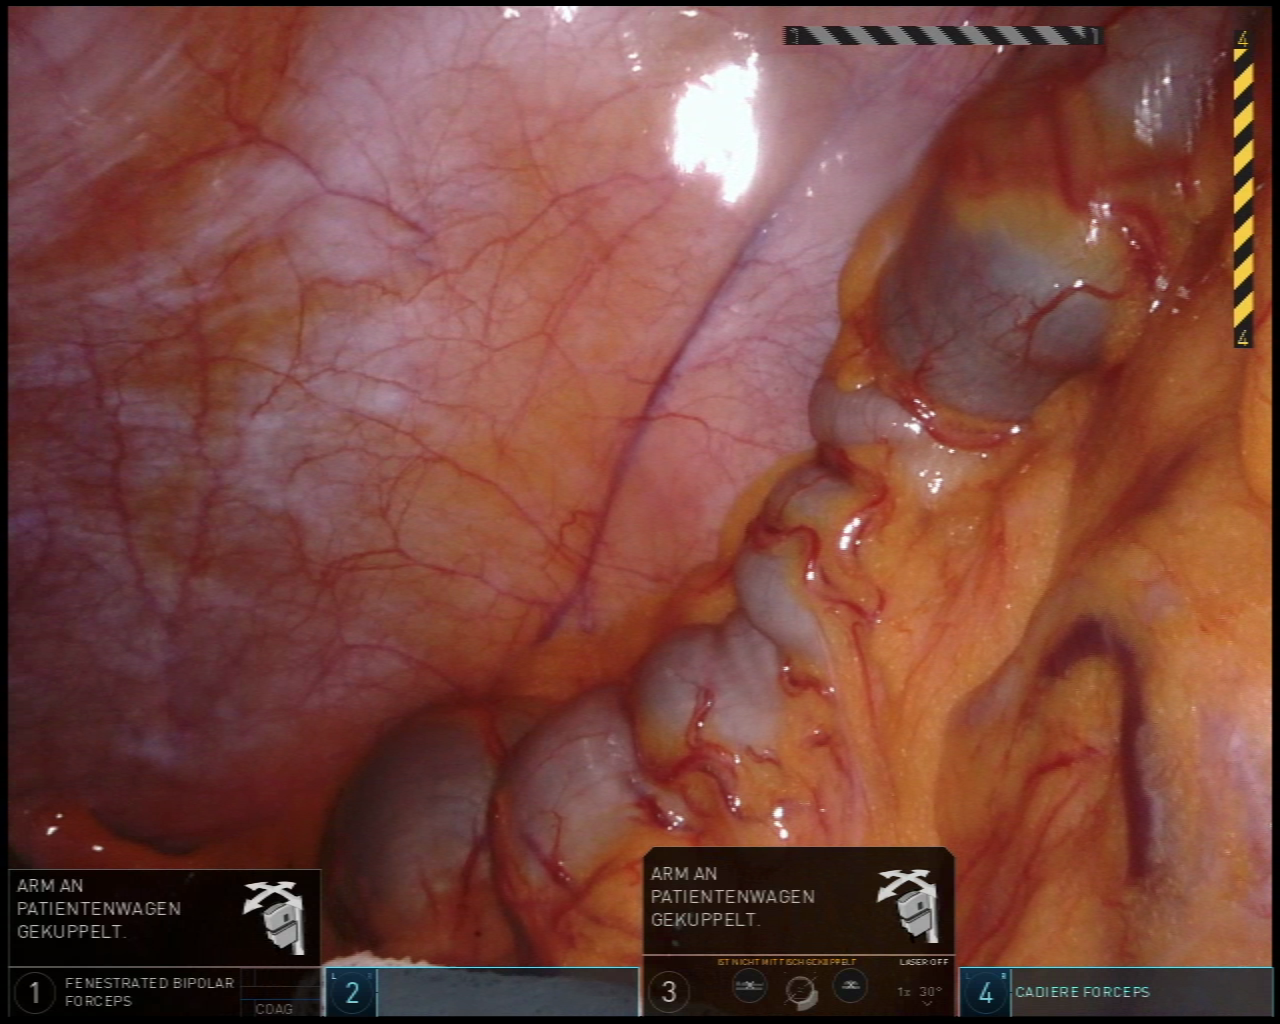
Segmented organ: colon
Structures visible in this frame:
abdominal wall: no
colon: yes
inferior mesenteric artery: no
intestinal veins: no
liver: no
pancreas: no
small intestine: yes
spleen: no
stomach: no
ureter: no
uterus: no
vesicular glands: no